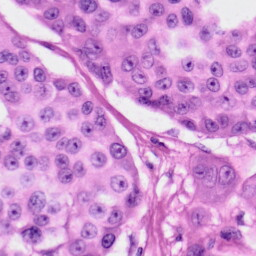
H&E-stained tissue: Skin